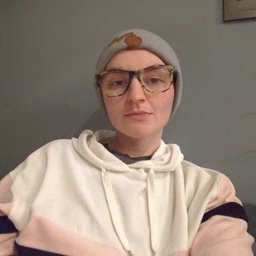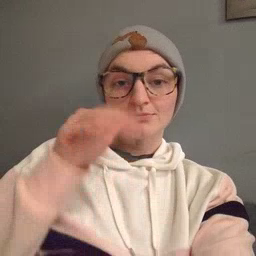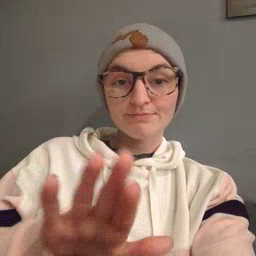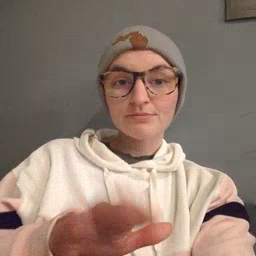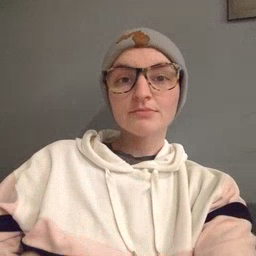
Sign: into